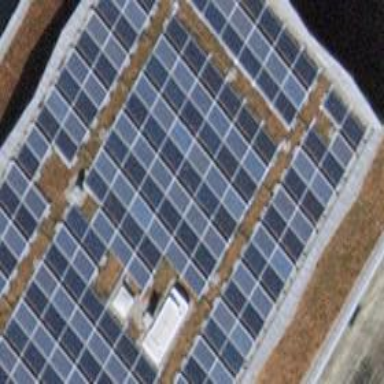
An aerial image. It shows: Solar power generator using photovoltaic panels.